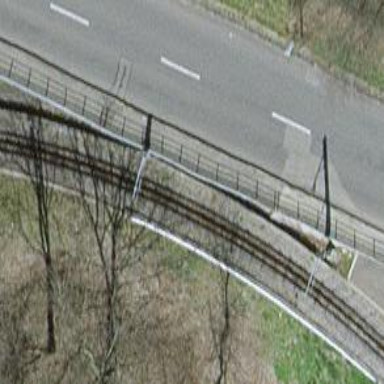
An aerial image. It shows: Narrow-gauge railway with 1 track. The tracks are electrified with contact line.